Field crop: tomato
Growth stage: 1
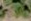
Species: solanum